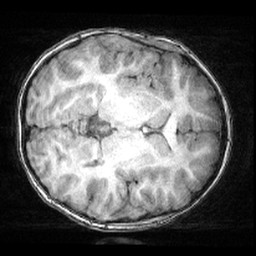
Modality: T1w
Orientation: axial
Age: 8
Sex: female
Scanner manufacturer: siemens
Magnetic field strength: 3 T
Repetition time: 2.4 s
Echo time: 0.00374 s